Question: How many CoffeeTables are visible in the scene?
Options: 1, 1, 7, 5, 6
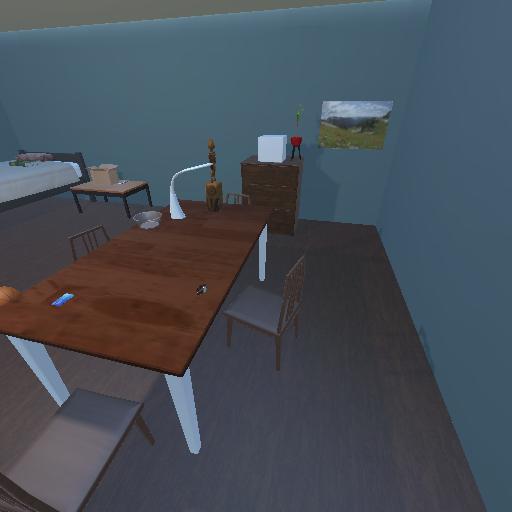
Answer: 1